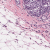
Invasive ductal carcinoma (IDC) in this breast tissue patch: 0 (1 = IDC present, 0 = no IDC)